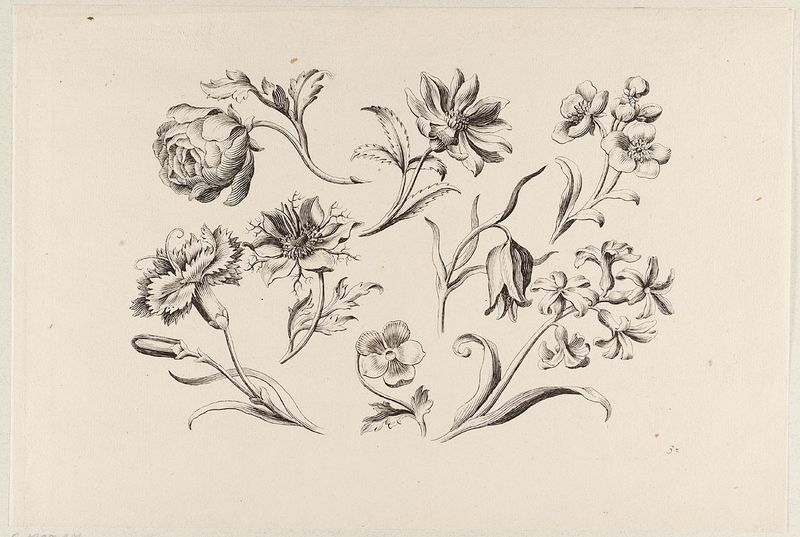
Titel: Streublumen
Künstler: Johann Christoph Schmidhammer
Standort: Hamburg
Institution: Museum für Kunst und Gewerbe Hamburg
Schlagwörter: blumen, schwarz, skizze, weiss, zeichnung, blüte, rose, bild, blatt, papier, grafik, graphik, detail, stil, pfingstrose, fotografie, photographie, stiel, tulpe, stengel, druck, druckgraphik, druckgrafik, stich, schwarzweiß, stempel, nelke, knospe, blütenblatt, blaetter, blueten, kupferstich, botanik, wasserzeichen, reproduktionen, druckerzeugnisse, ornamentstich